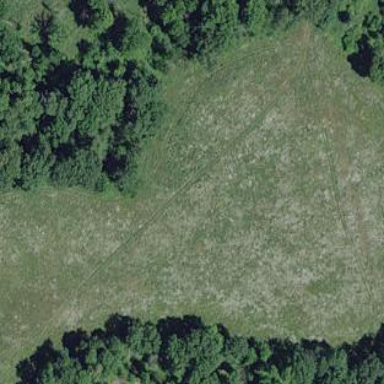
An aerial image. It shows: Wildlife opening in the middle of grassland.